Interaction volume radius: 5 \u00c5
Interaction volume height: 10 \u00c5
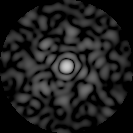
Disorder parameter: 0.8598